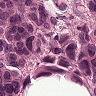
Metastatic tissue present: yes